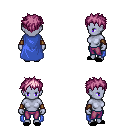
a pixel art fantasy rpg character, female body template, dark elf, purple skin, blue cape, magenta pants, pink bedhead hairstyle, leather bracers, black slippers, four views (front, back, left, right), 2x2 character sprite sheet, small pixel art, hard edges, no anti-aliasing